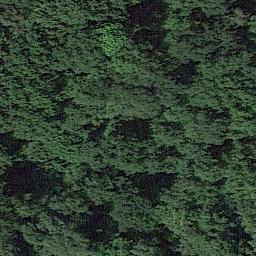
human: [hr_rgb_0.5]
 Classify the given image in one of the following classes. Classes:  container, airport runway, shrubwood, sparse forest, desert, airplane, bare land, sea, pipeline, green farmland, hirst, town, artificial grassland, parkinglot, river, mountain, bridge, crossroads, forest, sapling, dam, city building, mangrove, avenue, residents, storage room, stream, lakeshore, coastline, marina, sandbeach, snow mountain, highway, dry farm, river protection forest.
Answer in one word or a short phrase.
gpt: forest